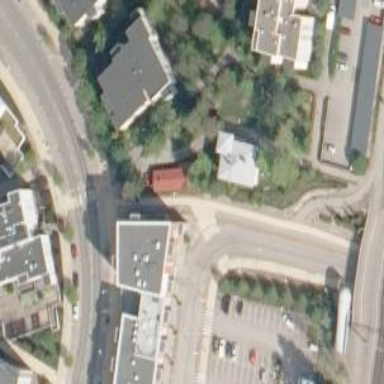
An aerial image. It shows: Marked crossing.